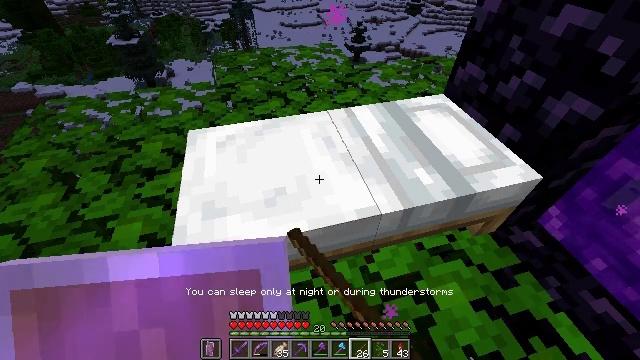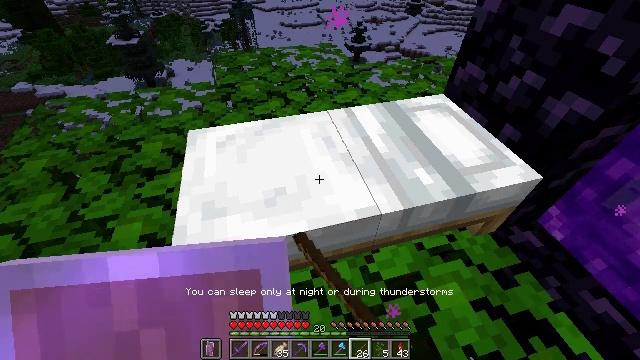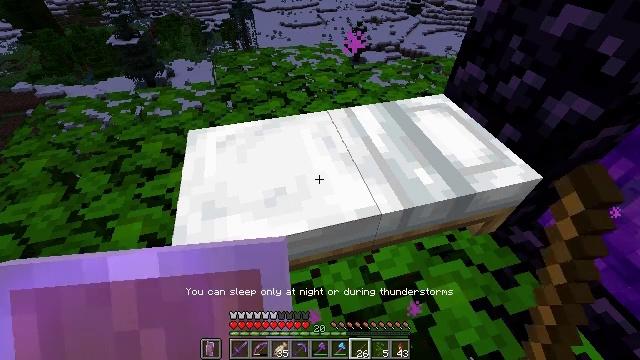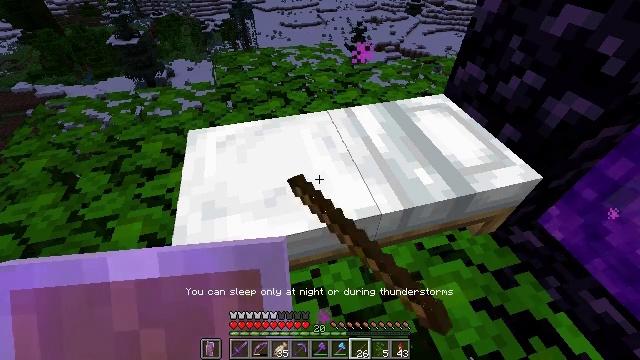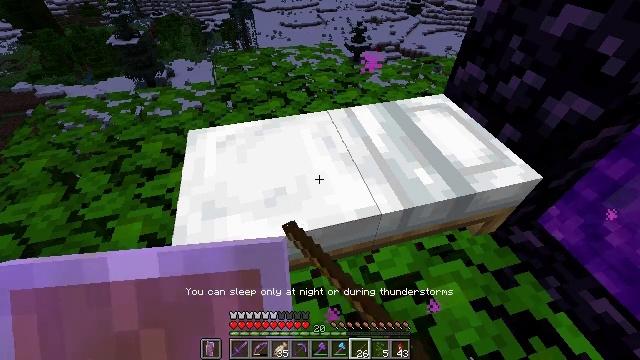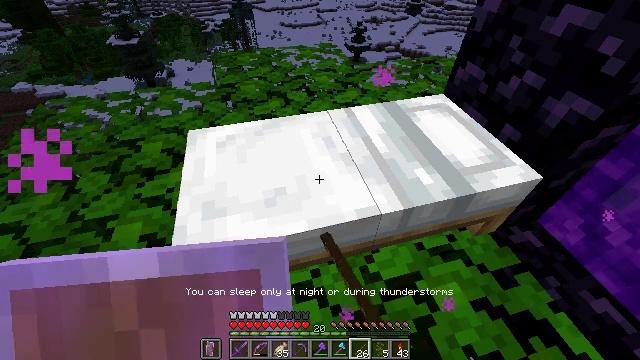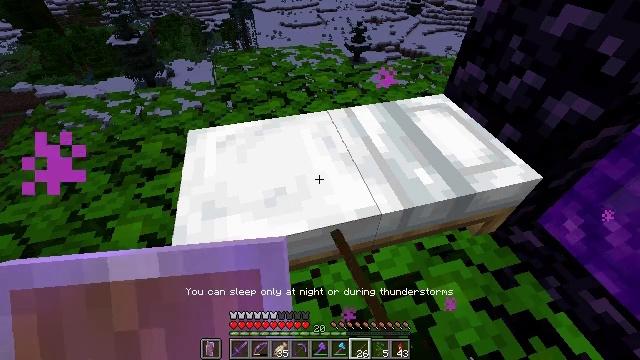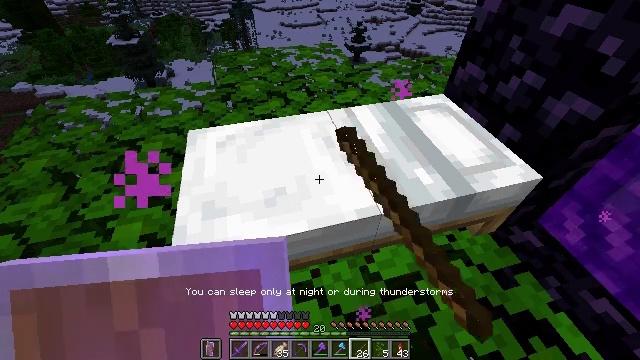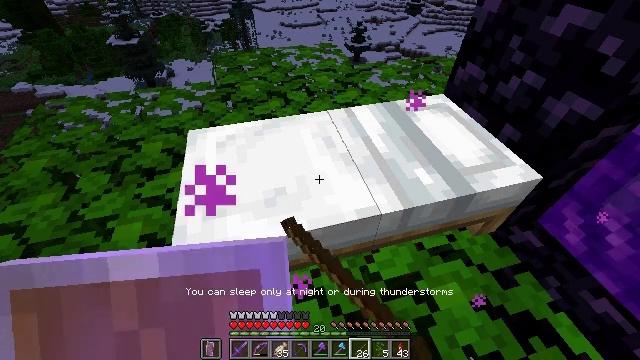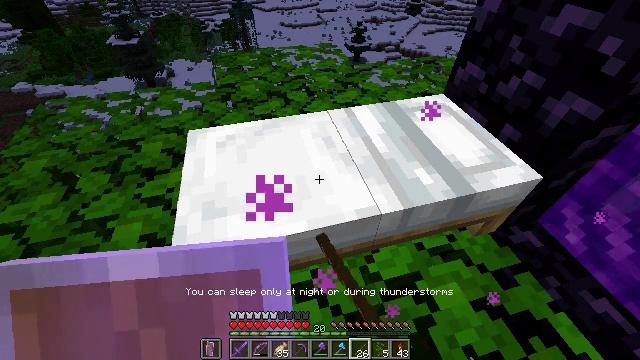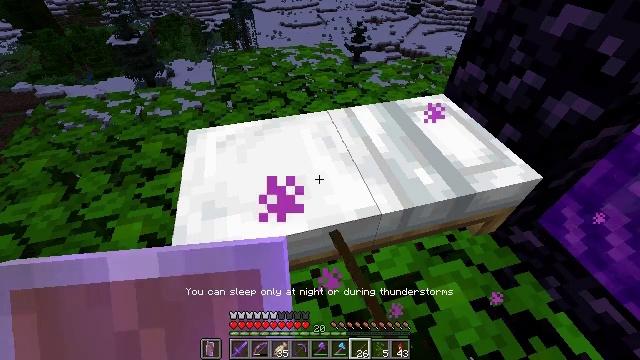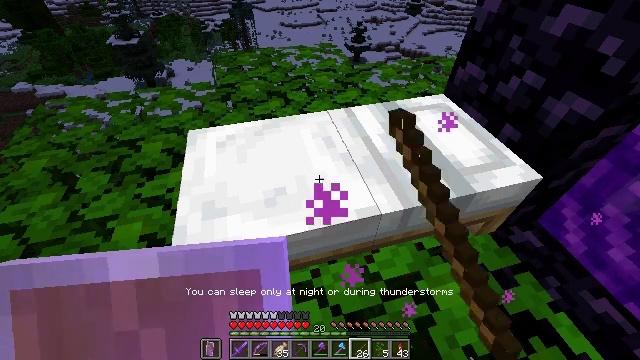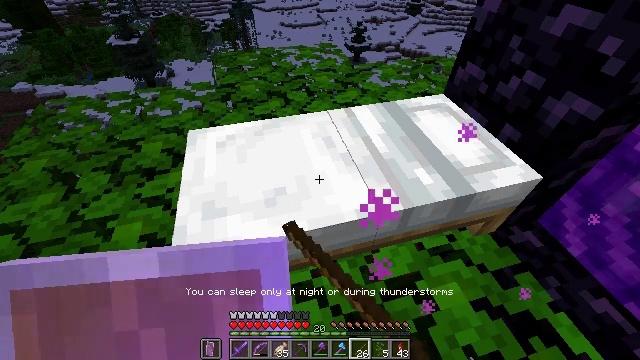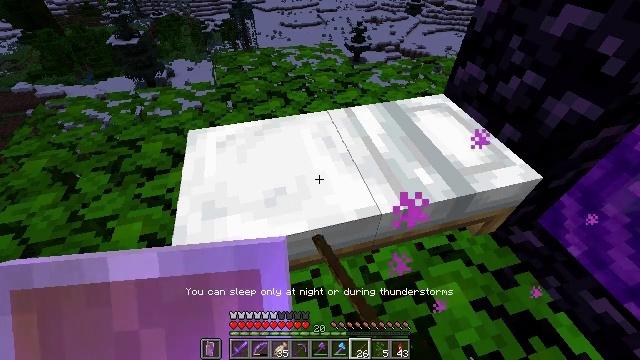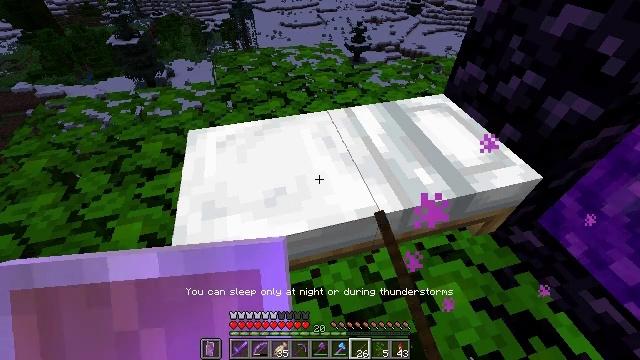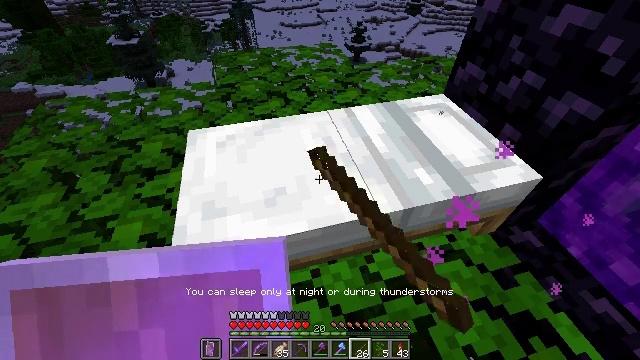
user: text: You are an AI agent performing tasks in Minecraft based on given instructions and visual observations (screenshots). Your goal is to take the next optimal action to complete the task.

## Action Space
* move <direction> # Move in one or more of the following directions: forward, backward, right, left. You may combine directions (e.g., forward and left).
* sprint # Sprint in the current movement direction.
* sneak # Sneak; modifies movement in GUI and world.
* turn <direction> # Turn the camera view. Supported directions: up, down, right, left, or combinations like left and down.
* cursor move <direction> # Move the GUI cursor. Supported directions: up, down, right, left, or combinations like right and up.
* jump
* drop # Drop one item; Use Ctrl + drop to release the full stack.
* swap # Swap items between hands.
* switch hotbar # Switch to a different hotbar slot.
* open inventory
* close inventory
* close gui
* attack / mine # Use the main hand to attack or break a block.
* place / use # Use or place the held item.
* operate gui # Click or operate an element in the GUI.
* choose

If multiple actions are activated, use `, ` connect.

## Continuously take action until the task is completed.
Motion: motion action
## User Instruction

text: Collect some oak leaves.
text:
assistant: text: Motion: use / place
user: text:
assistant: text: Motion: use / place
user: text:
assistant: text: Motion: use / place
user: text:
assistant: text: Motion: use / place
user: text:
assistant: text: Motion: use / place
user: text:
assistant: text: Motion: use / place
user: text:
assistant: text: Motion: use / place
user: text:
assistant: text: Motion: use / place
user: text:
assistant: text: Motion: use / place
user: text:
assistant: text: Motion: use / place
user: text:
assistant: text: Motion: use / place
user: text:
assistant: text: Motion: use / place
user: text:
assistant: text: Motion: use / place
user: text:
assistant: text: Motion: use / place
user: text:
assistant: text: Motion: use / place
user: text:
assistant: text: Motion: use / place
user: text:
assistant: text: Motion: use / place
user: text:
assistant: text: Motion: use / place
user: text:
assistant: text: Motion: use / place
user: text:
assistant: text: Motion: use / place
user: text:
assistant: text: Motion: use / place
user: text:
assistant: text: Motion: use / place
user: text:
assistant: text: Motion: use / place
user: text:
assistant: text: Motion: use / place
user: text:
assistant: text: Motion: use / place
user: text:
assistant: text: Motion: use / place
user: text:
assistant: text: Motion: use / place
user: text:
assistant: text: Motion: use / place
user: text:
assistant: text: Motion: use / place
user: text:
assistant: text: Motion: use / place